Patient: sex M, age 42
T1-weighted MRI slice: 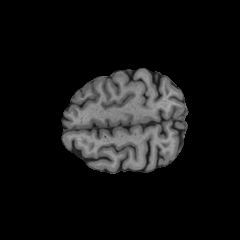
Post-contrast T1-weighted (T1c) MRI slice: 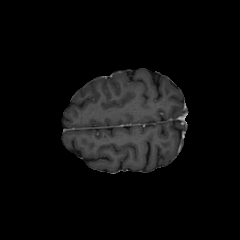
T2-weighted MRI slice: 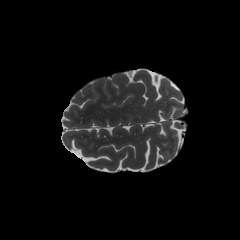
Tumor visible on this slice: no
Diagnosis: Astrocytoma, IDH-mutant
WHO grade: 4